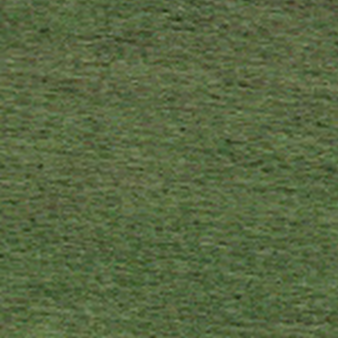
Label: other